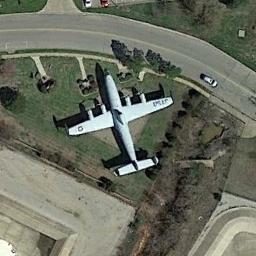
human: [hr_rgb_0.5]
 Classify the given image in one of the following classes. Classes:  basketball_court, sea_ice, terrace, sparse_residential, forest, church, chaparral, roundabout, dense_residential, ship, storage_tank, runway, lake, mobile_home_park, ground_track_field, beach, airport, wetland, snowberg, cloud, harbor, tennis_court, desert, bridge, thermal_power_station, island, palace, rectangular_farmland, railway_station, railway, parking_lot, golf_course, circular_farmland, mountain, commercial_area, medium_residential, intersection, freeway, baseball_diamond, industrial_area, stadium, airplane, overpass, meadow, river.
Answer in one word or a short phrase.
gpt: airplane